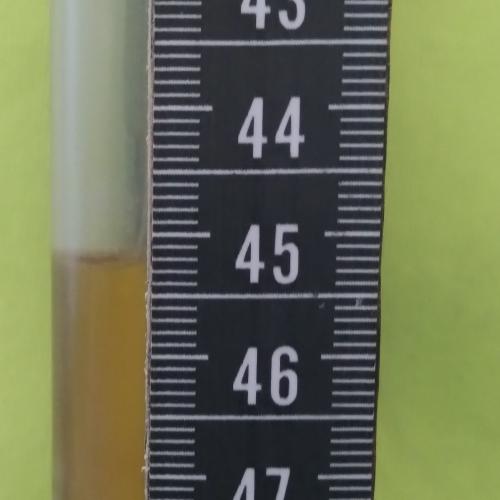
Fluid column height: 45.2 cm